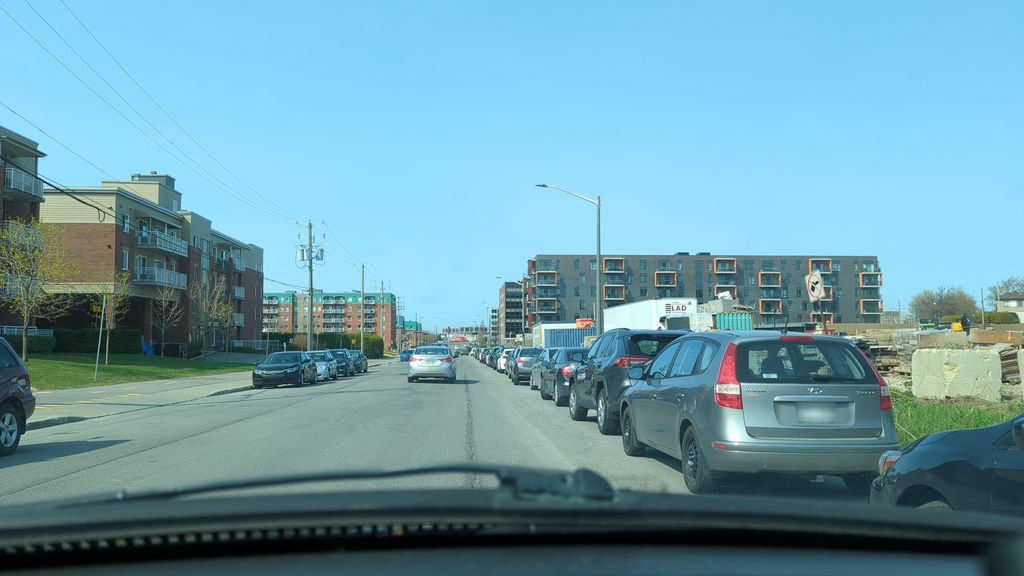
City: quebec_city